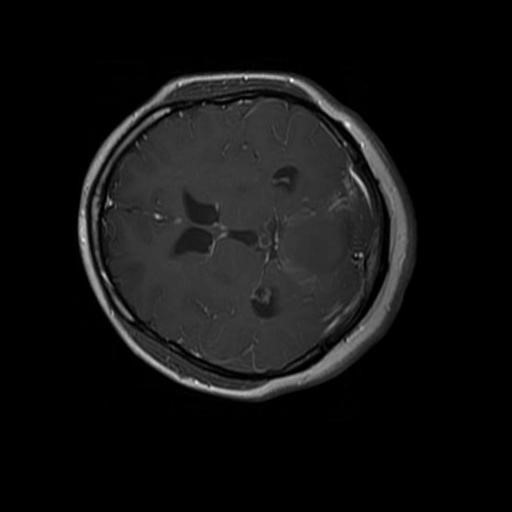
Label: brain_glioma